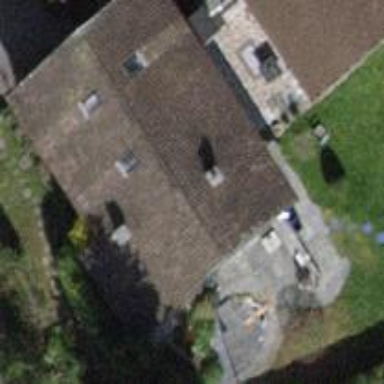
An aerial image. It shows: Building with tiled roof.